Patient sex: M
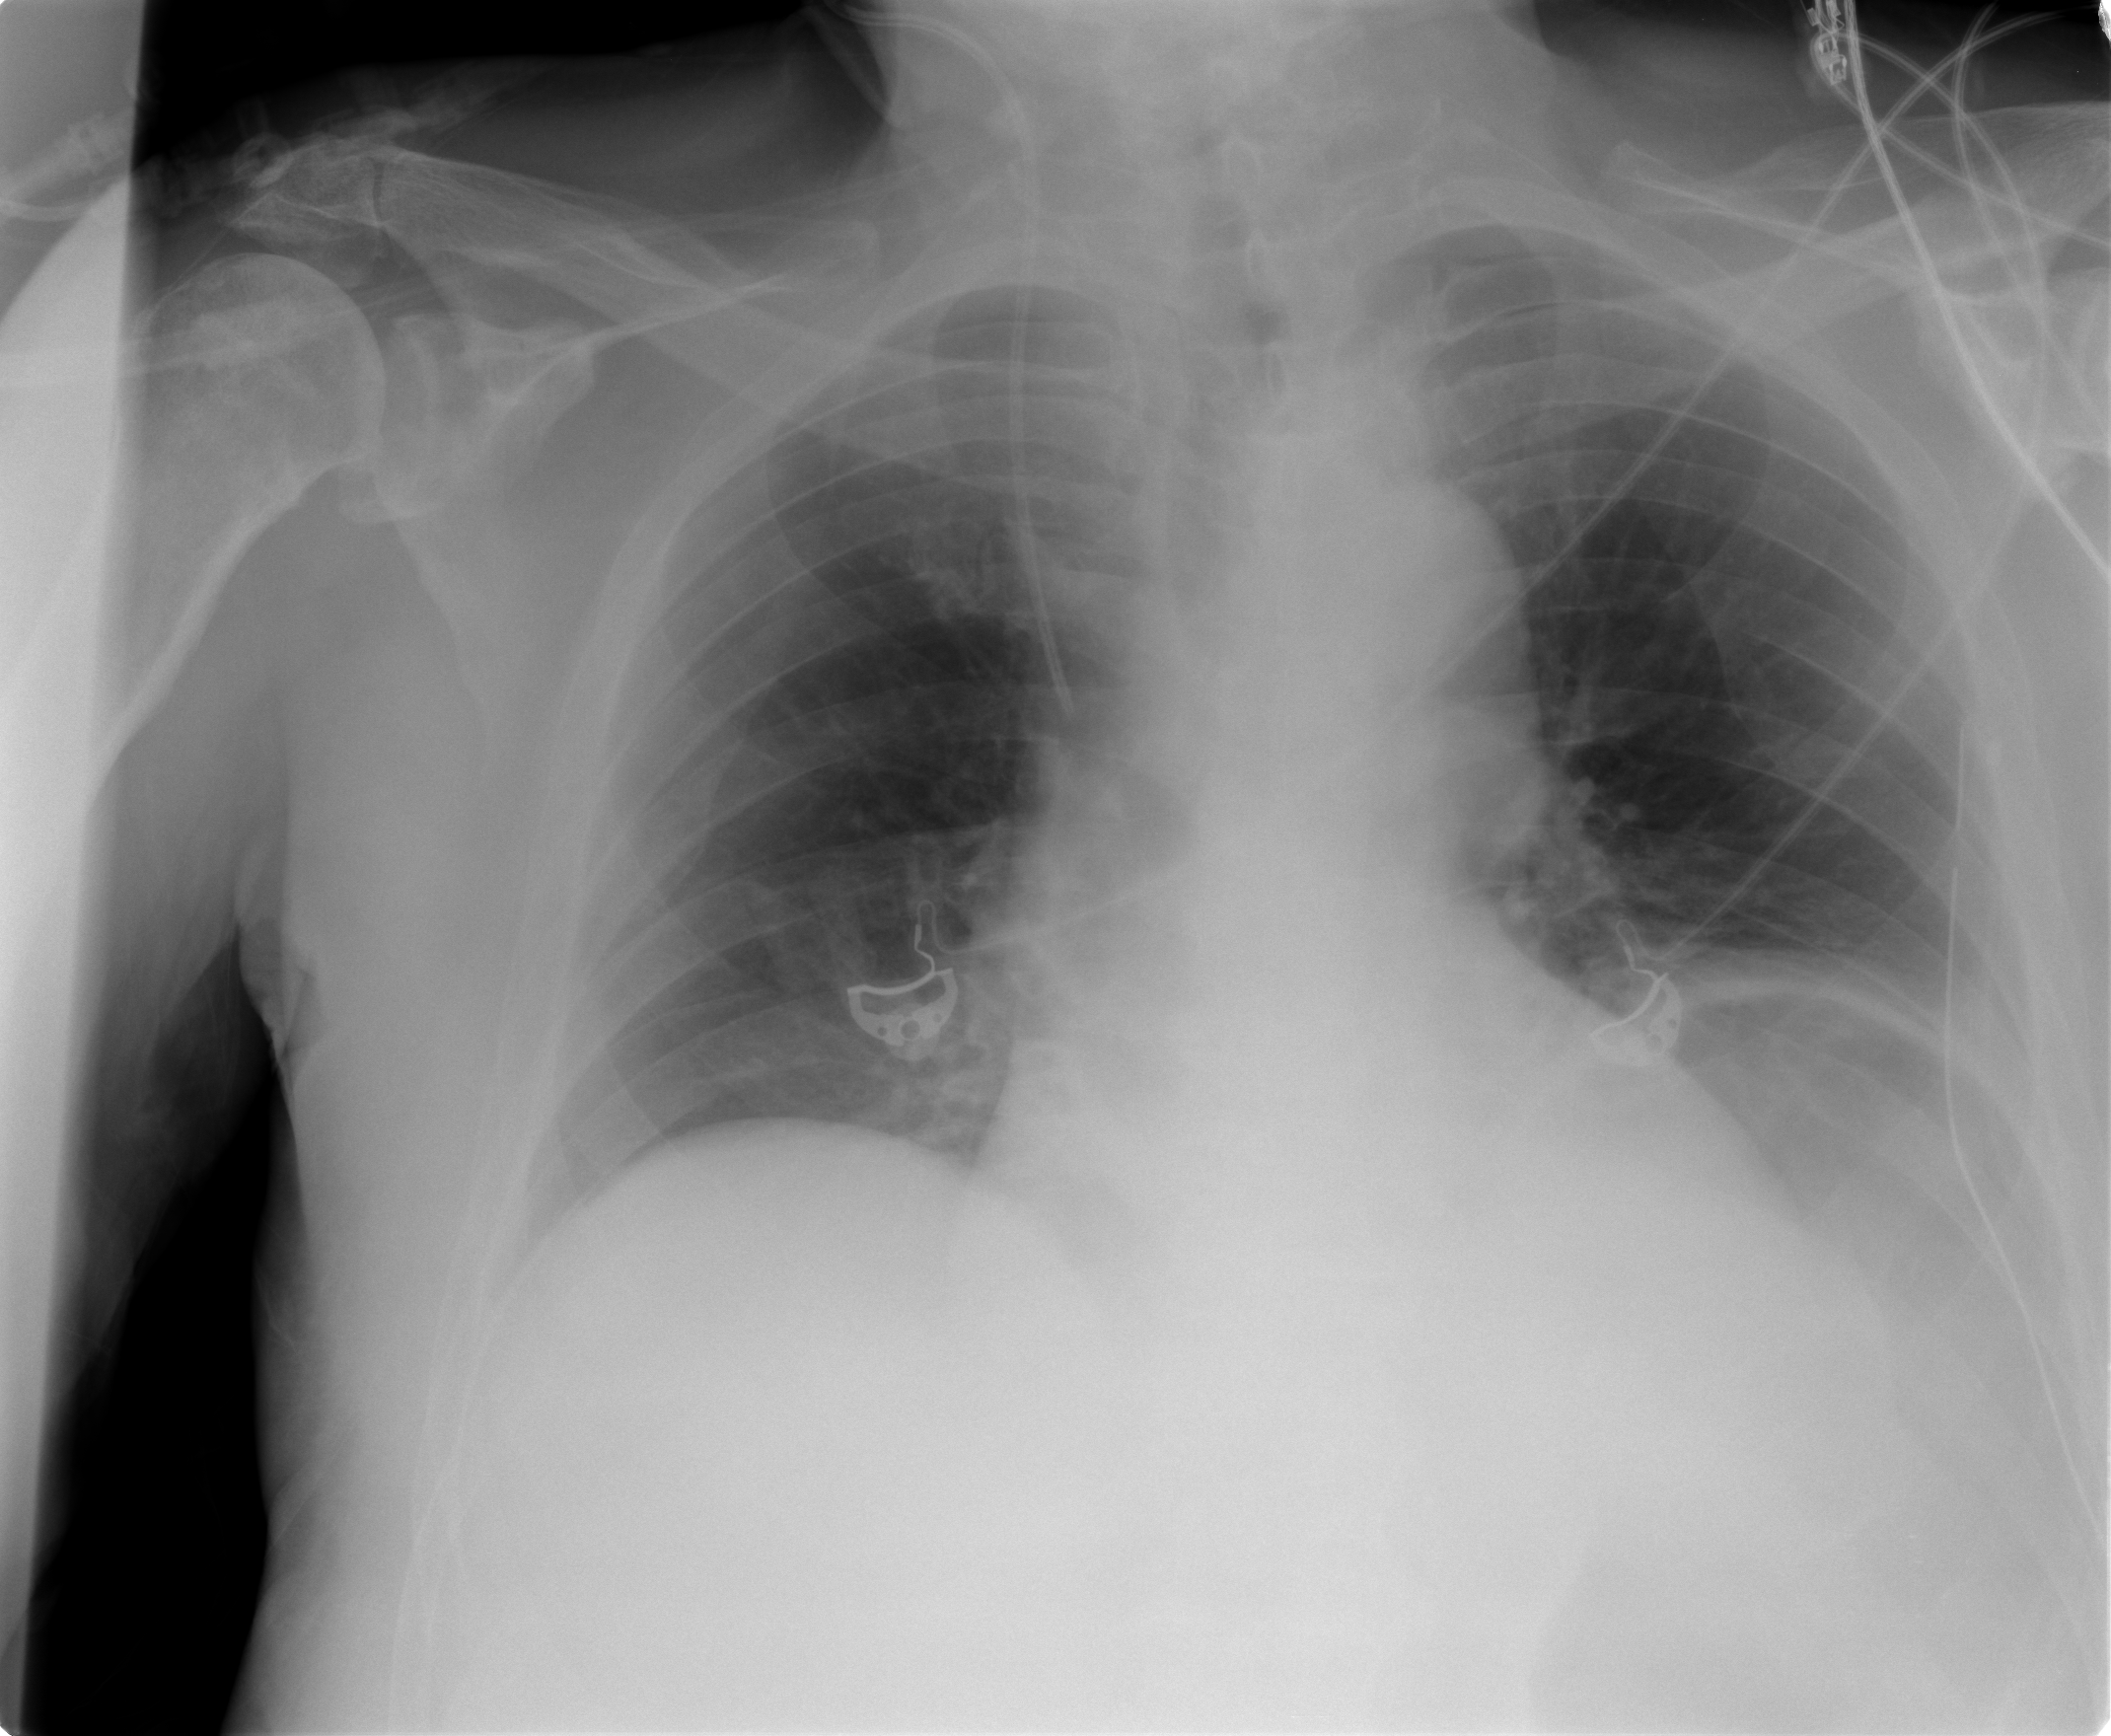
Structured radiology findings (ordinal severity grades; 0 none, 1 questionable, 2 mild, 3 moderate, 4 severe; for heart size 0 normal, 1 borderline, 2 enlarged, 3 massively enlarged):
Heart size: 0
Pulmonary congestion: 0
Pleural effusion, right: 0
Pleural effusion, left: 0
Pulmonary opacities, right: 0
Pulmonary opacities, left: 0
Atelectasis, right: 0
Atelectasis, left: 2